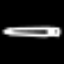
Label: pencil